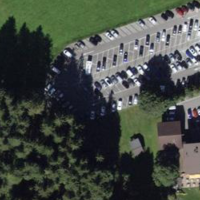
EUNIS habitat code: 55
Species observed at this site:
Turdus pilaris
Pica pica